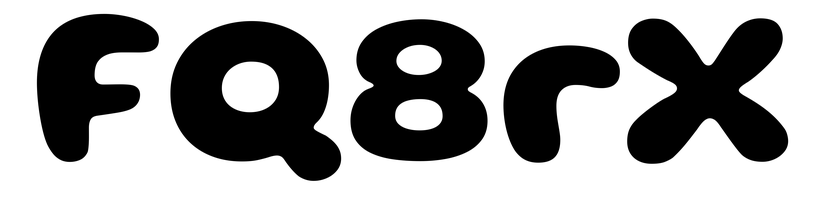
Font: Gluten_Bold